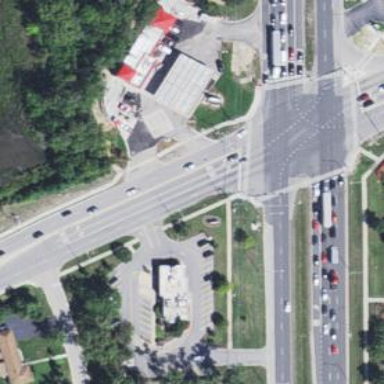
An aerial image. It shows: Fuel station.